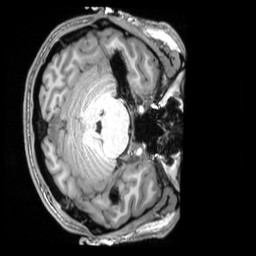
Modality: T1w
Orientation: axial
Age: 24
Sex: male
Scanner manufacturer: siemens
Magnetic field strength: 3 T
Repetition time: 2.5 s
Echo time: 0.00343 s